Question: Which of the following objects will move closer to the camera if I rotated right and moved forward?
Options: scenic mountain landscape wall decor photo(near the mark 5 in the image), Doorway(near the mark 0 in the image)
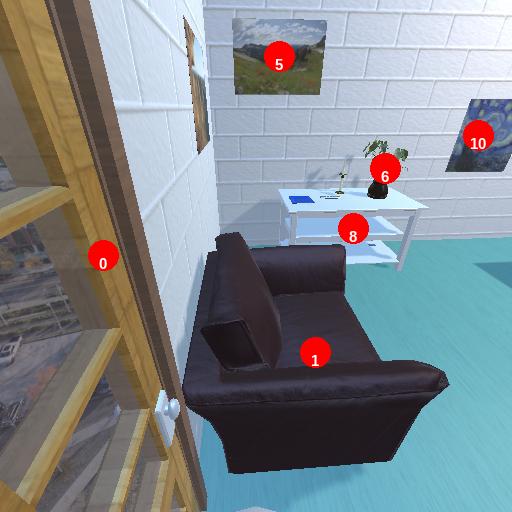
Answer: scenic mountain landscape wall decor photo(near the mark 5 in the image)